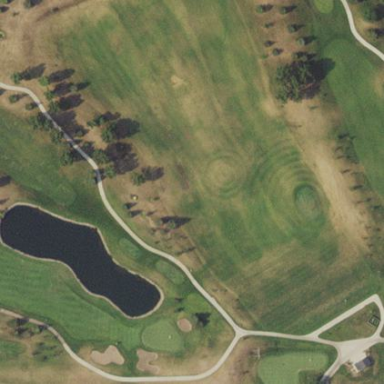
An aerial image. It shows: Grassy area designated as driving range for golf.